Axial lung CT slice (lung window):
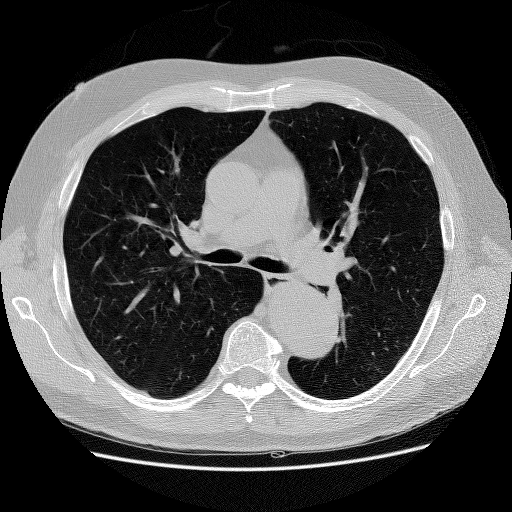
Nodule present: no